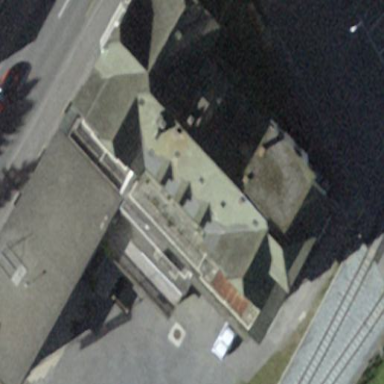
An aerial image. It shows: Hotel building.